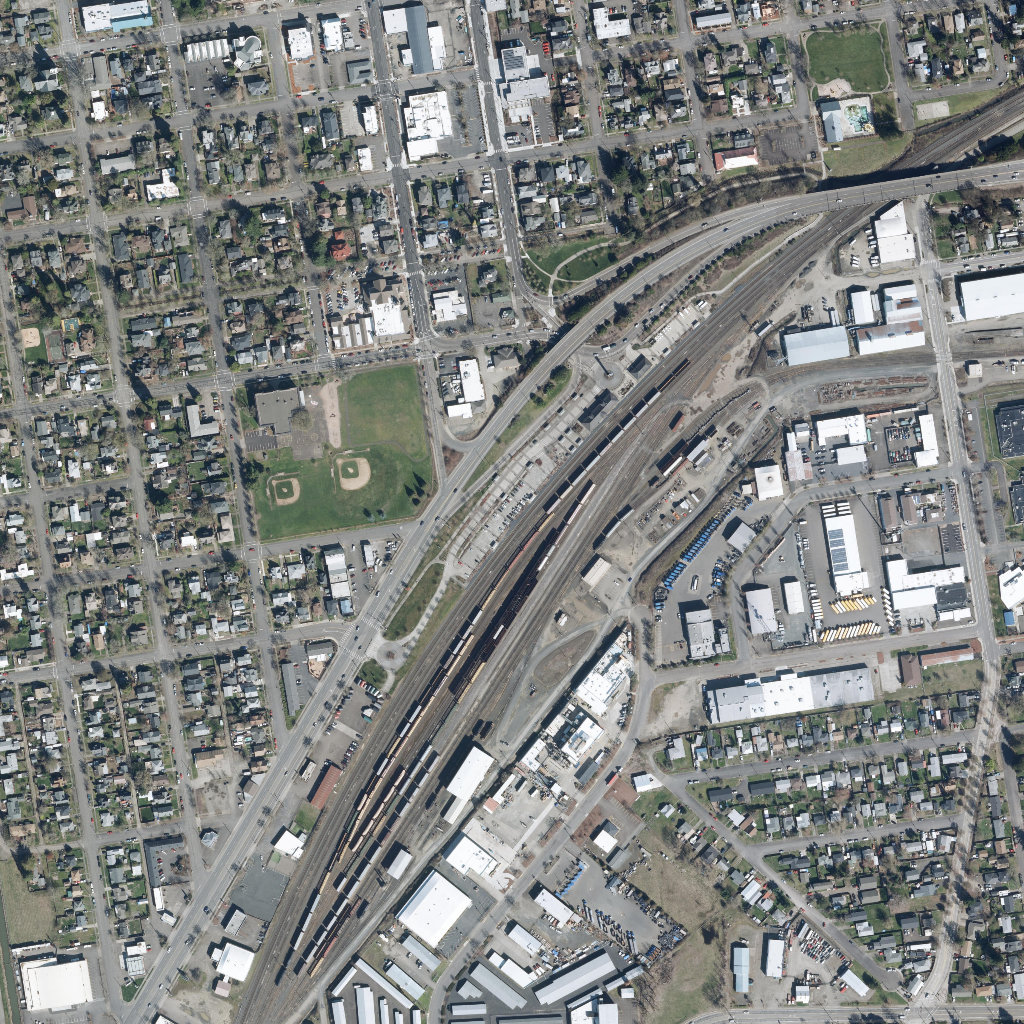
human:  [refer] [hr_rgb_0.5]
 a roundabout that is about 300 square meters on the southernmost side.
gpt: <box>[[37, 62, 39, 65, 0]]</box>

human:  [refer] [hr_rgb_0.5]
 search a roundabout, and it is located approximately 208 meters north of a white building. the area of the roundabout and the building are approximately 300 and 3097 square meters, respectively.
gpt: <box>[[37, 62, 38, 65, 0]]</box>